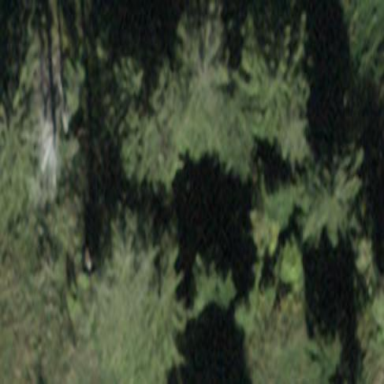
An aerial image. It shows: Forest area.